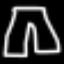
Label: pants